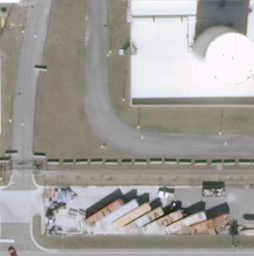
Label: storagetanks